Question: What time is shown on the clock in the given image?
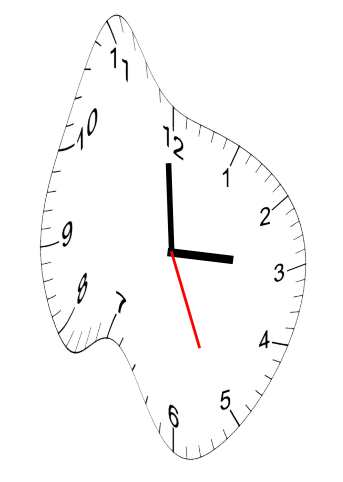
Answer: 02:59:26